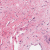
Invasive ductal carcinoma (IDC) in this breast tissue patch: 0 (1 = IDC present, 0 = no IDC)